Question: What is the total screen time?
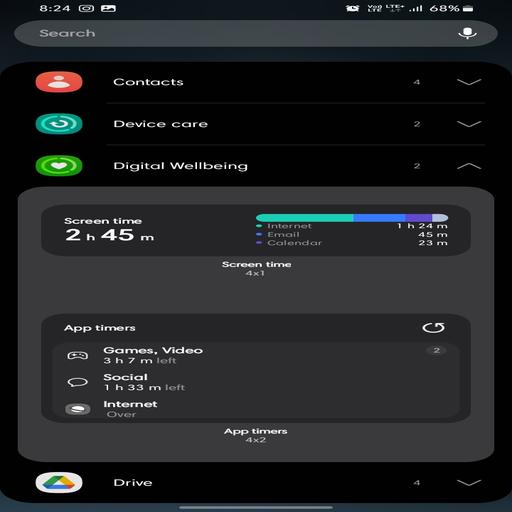
Answer: 2 hours 45 minutes